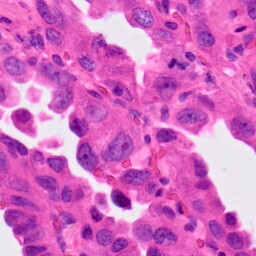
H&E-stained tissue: Lung